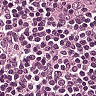
Metastatic tissue present: no